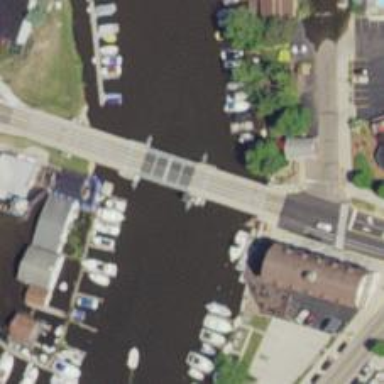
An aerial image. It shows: Bascule movable footway bridge.